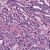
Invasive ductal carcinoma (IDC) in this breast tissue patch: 1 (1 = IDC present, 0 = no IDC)